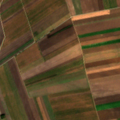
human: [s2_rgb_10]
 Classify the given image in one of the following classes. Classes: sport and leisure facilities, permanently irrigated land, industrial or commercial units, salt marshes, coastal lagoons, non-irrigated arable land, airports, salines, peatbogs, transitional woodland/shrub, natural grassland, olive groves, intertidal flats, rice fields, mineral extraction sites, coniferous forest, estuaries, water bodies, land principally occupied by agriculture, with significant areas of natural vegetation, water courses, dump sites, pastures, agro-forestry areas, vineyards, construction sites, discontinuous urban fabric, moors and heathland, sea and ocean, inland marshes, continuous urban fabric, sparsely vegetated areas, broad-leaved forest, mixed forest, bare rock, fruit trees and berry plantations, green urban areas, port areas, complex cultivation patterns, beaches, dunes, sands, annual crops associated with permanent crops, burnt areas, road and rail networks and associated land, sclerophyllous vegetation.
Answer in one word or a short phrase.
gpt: non-irrigated arable land